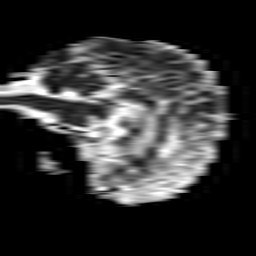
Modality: ADC
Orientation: sagittal
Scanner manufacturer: philips
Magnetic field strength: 1.5 T
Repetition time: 3.4 s
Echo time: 0.06922 s